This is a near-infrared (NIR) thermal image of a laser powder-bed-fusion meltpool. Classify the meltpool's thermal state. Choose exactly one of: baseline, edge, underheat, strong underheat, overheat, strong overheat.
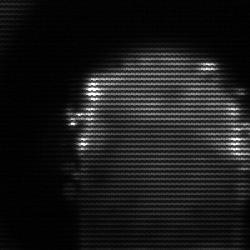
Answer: baseline